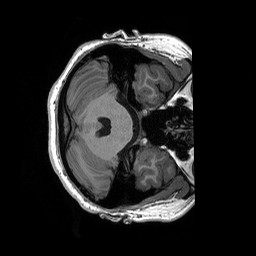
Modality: T1w
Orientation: axial
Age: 20
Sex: female
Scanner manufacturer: siemens
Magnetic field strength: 3 T
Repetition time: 2.53 s
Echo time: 0.00227 s